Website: apple
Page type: billing-address
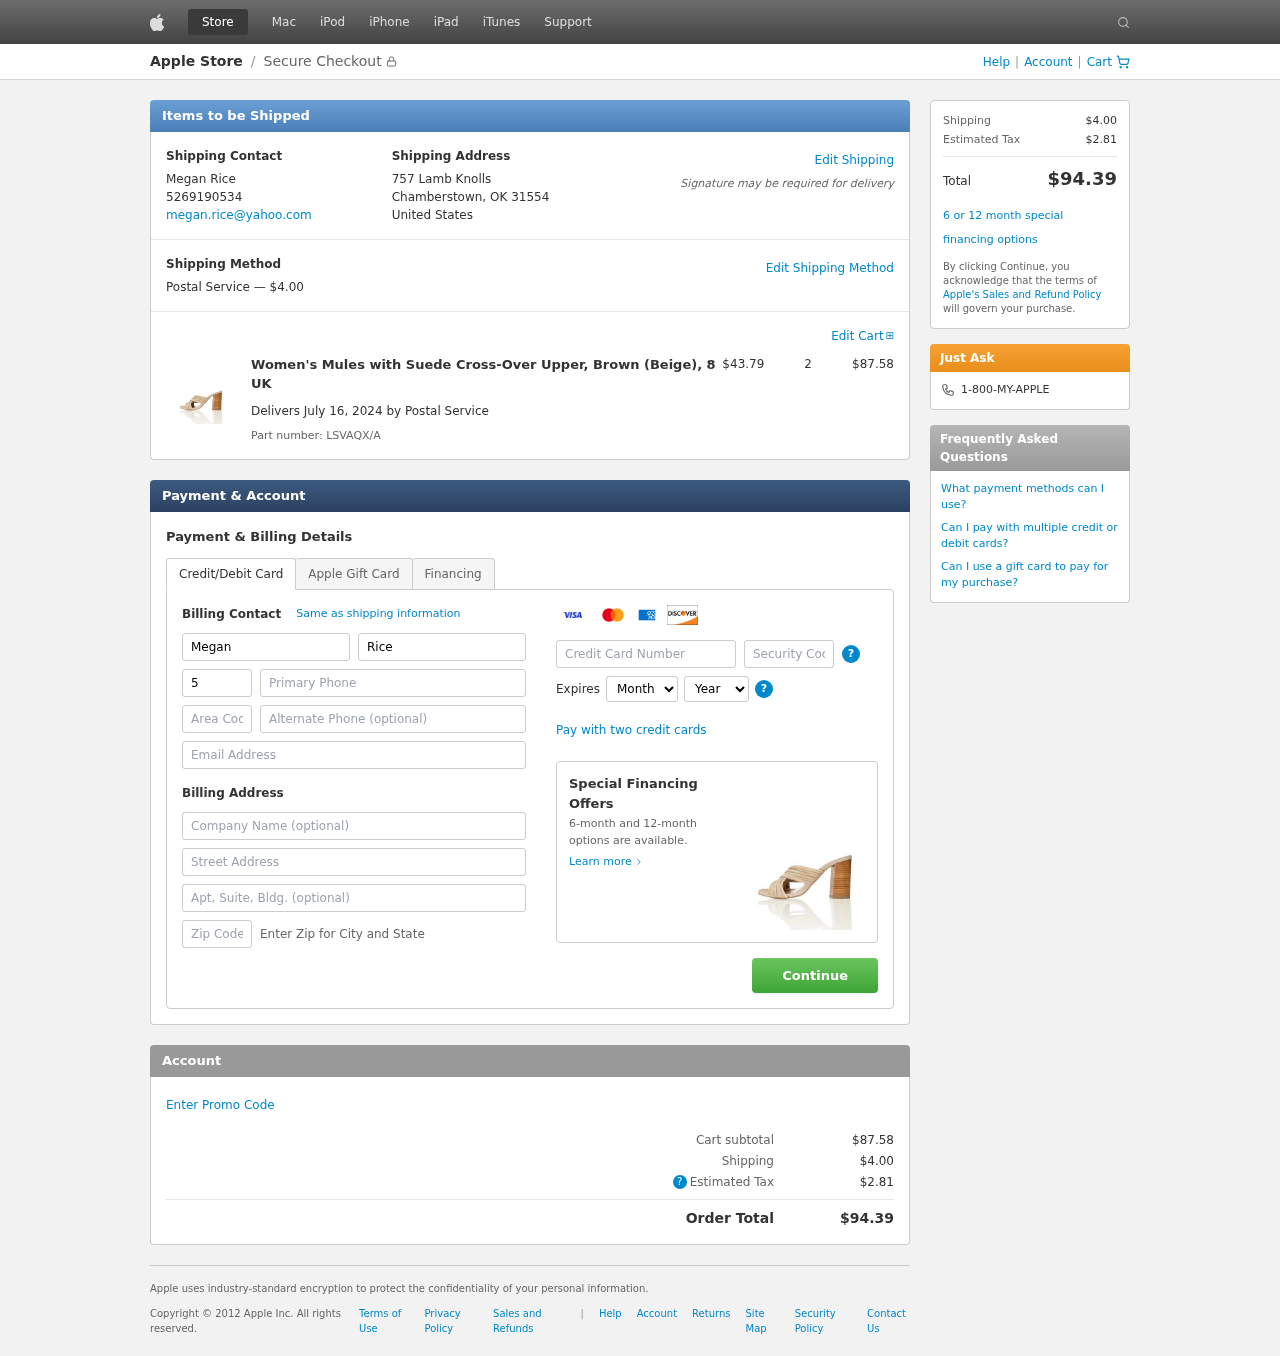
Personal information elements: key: PII_CARD_CVV
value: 653
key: PII_CARD_EXPIRY_MONTH
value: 03
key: PII_CARD_EXPIRY_YEAR
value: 26
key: PII_CARD_NUMBER
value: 4938 6551 3964 3944
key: PII_CITY_STATE_ZIP
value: Chamberstown, OK 31554
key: PII_COUNTRY
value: United States
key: PII_EMAIL
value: megan.rice@yahoo.com
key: PII_FIRSTNAME
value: Megan
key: PII_FULLNAME
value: Megan Rice
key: PII_LASTNAME
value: Rice
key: PII_PHONE
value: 5269190534
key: PII_PHONE_ALT
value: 7329171775
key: PII_PHONE_ALT_AREA
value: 732
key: PII_PHONE_AREA
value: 526
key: PII_POSTCODE2
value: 80471
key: PII_STREET
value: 757 Lamb Knolls
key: PII_STREET2
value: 2790 Mendoza Mountains Suite 110
Product elements: key: PRODUCT1_NAME
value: Women's Mules with Suede Cross-Over Upper, Brown (Beige), 8 UK
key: PRODUCT1_PRICE
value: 43.79
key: PRODUCT1_QUANTITY
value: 2
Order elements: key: ORDER_SHIPPING_COST
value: $4.00
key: ORDER_SUBTOTAL
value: $87.58
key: ORDER_DELIVERY_DATE
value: July 16, 2024
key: ORDER_PART_NUMBER
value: LSVAQX/A
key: ORDER_TAX
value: $2.81
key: ORDER_TOTAL
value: $94.39